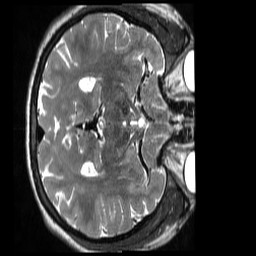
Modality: T2w
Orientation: axial
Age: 21
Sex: female